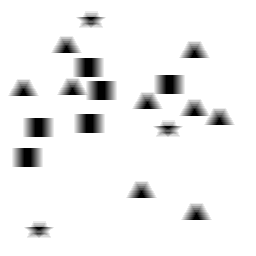
Squares: 6
Triangles: 9
Stars: 3
Total shapes: 18